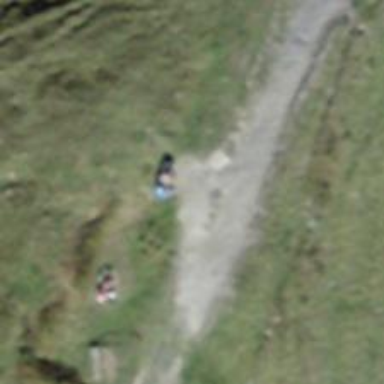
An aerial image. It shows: Bench for seating.